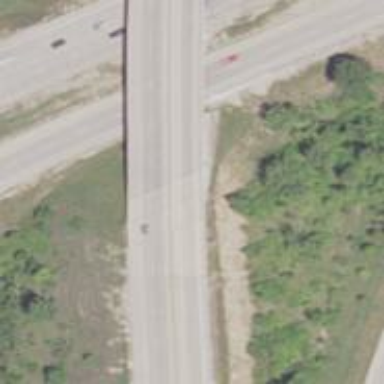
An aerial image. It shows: Bridge.